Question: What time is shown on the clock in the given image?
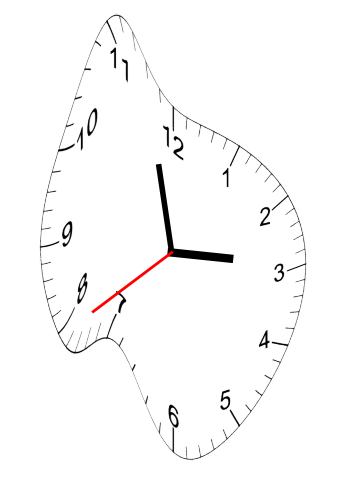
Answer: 02:57:39